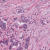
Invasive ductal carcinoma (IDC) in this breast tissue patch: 1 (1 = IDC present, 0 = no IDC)